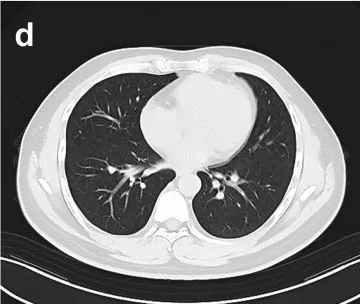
Chest CT indicates inflammation and other lesions in the lung of four patients. Chest CT in case 4.
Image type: radiology (ct)